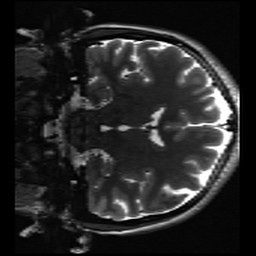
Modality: inplaneT2
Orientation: coronal